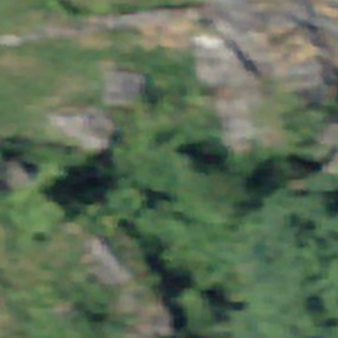
Label: other